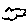
Label: cloud